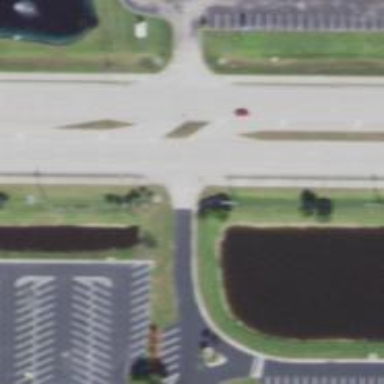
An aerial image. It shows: Crossing on the road.